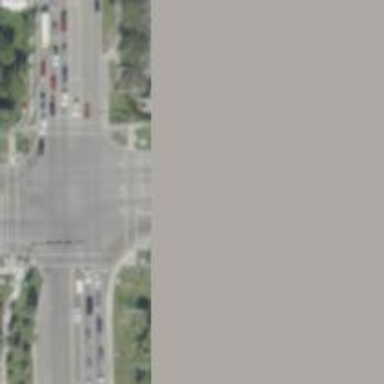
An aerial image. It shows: Uncontrolled road crossing with lines marking the way.